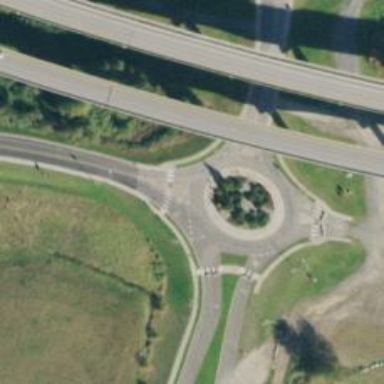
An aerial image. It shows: Unclassified road that forms roundabout at the junction.